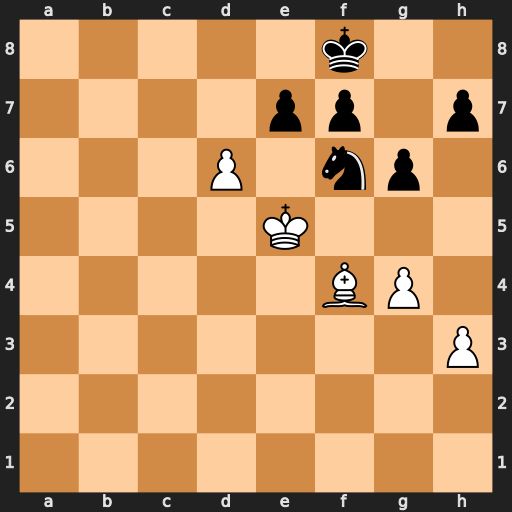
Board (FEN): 5k2/4pp1p/3P1np1/4K3/5BP1/7P/8/8
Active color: w
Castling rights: -
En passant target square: -
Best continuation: dxe7+ Kxe7 Bg5